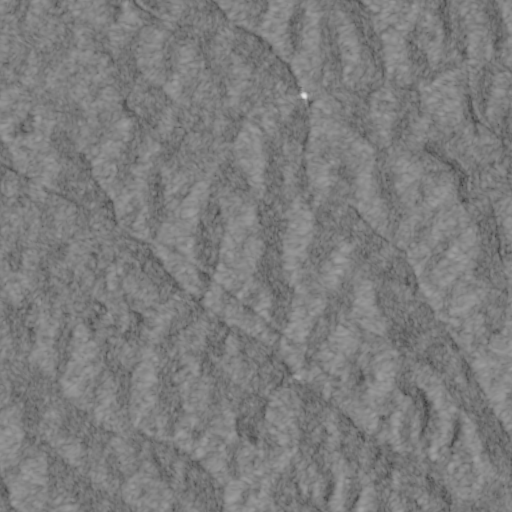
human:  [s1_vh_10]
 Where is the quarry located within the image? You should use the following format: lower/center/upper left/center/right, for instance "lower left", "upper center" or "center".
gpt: The quarry is located in the upper right of the image.
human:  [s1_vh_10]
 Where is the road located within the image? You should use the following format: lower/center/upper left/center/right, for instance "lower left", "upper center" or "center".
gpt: There is no road in the image.

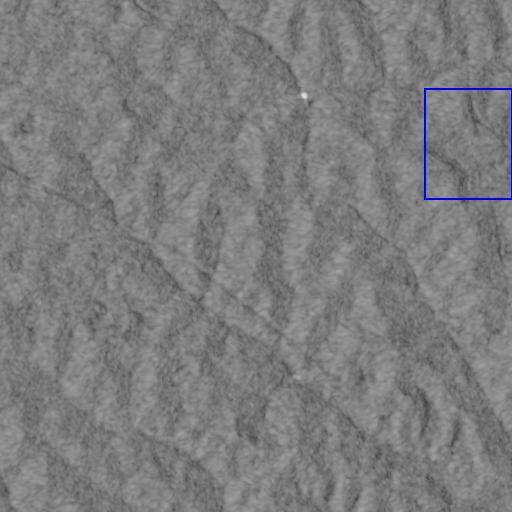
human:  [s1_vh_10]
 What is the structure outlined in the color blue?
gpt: The structure outlined in blue is a quarry.
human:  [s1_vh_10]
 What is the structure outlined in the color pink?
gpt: There is no pink outline.